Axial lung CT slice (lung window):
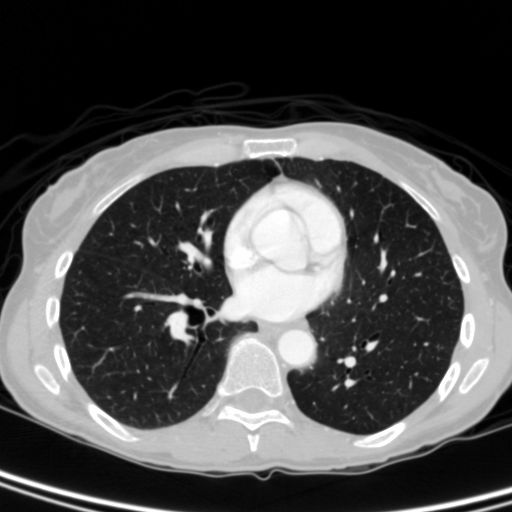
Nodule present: no